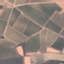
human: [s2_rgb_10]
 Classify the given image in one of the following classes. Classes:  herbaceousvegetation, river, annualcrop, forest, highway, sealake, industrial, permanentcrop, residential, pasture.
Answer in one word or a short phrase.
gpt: PermanentCrop